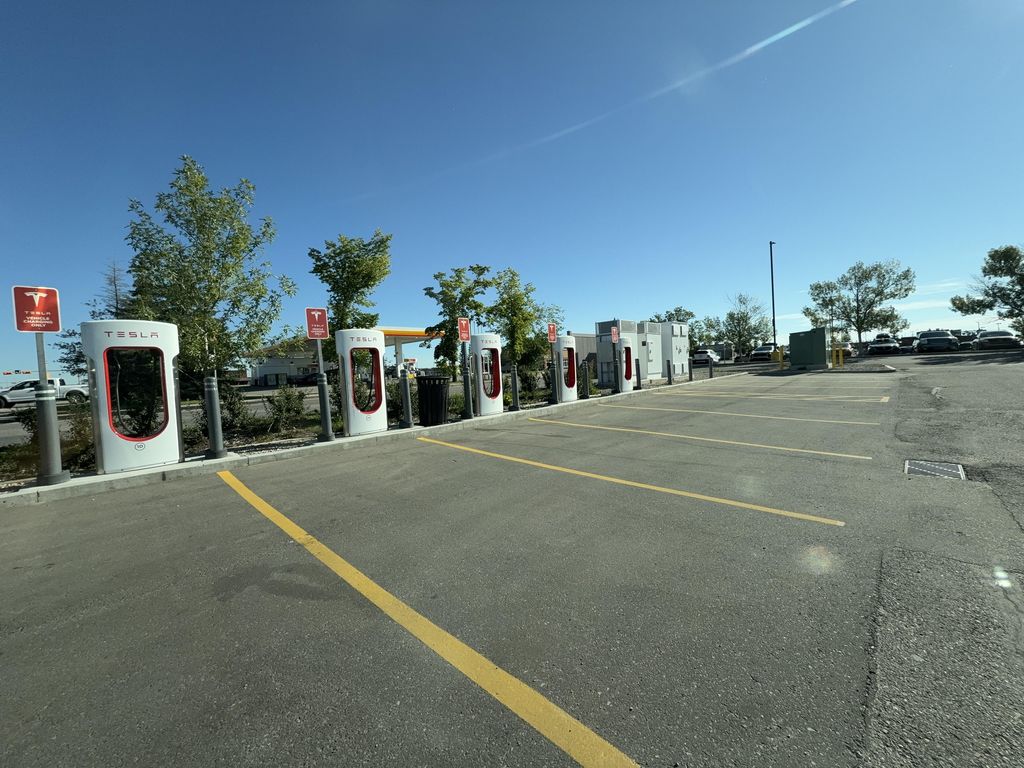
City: calgary